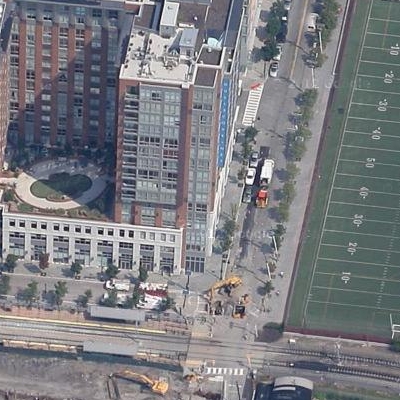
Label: Industry